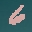
Label: 6